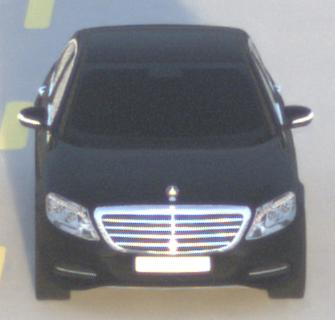
Make: Mercedes-Benz
Model: S 400 HYBRID
Detailed model: S-Class (222) Limousine
Model produced from: 2013/05
Model produced until: 2015/04
Doors: 4
Color: black
Road condition: dry road
Daytime: sunrise or sunset
Contrast: low contrast